Question: I am working on android fragment when i run my app in android 3.0 versions and above it's working fine but when i am trying to run below 3.0 it's giving forceclose error i am not understanding what is the wrong. Below is log cat errors and my code.
And if run my app in smart phone then i need to display view in another windown with out opening new activity. can you guide me how to do this. And it's working fine in tablet. I am sending working screen shot for tablet.
'''
01-21 09:29:24.272: E/AndroidRuntime(398): FATAL EXCEPTION: main
01-21 09:29:24.272: E/AndroidRuntime(398): java.lang.NoSuchMethodError: com.example.fragment_demo.MainActivity.getFragmentManager
01-21 09:29:24.272: E/AndroidRuntime(398): at com.example.fragment_demo.MainActivity.onCreate(MainActivity.java:19)
01-21 09:29:24.272: E/AndroidRuntime(398): at android.app.Instrumentation.callActivityOnCreate(Instrumentation.java:1047)
01-21 09:29:24.272: E/AndroidRuntime(398): at android.app.ActivityThread.performLaunchActivity(ActivityThread.java:1611)
01-21 09:29:24.272: E/AndroidRuntime(398): at android.app.ActivityThread.handleLaunchActivity(ActivityThread.java:1663)
01-21 09:29:24.272: E/AndroidRuntime(398): at android.app.ActivityThread.access$1500(ActivityThread.java:117)
01-21 09:29:24.272: E/AndroidRuntime(398): at android.app.ActivityThread$H.handleMessage(ActivityThread.java:931)
01-21 09:29:24.272: E/AndroidRuntime(398): at android.os.Handler.dispatchMessage(Handler.java:99)
01-21 09:29:24.272: E/AndroidRuntime(398): at android.os.Looper.loop(Looper.java:123)
01-21 09:29:24.272: E/AndroidRuntime(398): at android.app.ActivityThread.main(ActivityThread.java:3683)
01-21 09:29:24.272: E/AndroidRuntime(398): at java.lang.reflect.Method.invokeNative(Native Method)
01-21 09:29:24.272: E/AndroidRuntime(398): at java.lang.reflect.Method.invoke(Method.java:507)
01-21 09:29:24.272: E/AndroidRuntime(398): at com.android.internal.os.ZygoteInit$MethodAndArgsCaller.run(ZygoteInit.java:839)
01-21 09:29:24.272: E/AndroidRuntime(398): at com.android.internal.os.ZygoteInit.main(ZygoteInit.java:597)
01-21 09:29:24.272: E/AndroidRuntime(398): at dalvik.system.NativeStart.main(Native Method)
public class MainActivity extends Activity {
Button b1, b2, b3;
@Override
public void onCreate(Bundle savedInstanceState)
{
super.onCreate(savedInstanceState);
setContentView(R.layout.main_fdemo);
FragmentManager fm = getFragmentManager();
FragmentTransaction ft = fm.beginTransaction();
StartFragment sf = new StartFragment();
ft.add(R.id.myFragment, sf);
ft.commit();
b1 = (Button) findViewById(R.id.button1);
b2 = (Button) findViewById(R.id.button2);
b3 = (Button) findViewById(R.id.button3);
b1.setOnClickListener(onButtonClick);
b2.setOnClickListener(onButtonClick);
b3.setOnClickListener(onButtonClick);
}
Button.OnClickListener onButtonClick = new Button.OnClickListener(){
@Override
public void onClick(View v)
{
// TODO Auto-generated method stub
Fragment fragment = null;
if(v == b1){
fragment = new Fragment1();
}else if(v == b2){
fragment = new Fragment2();
}else if(v == b3){
fragment = new Fragment3();
}
FragmentTransaction ft = getFragmentManager().beginTransaction();
ft.replace(R.id.myFragment, fragment);
ft.commit();
}
};
}
main_fdemo.xml:-
<?xml version="1.0" encoding="UTF-8"?>
<LinearLayout xmlns:android="http://schemas.android.com/apk/res/android"
android:layout_width="match_parent"
android:layout_height="match_parent"
android:orientation="horizontal" >
<LinearLayout
android:layout_width="wrap_content"
android:layout_height="match_parent"
android:orientation="vertical" >
<Button
android:id="@+id/button1"
android:layout_width="wrap_content"
android:layout_height="wrap_content"
android:text="Fragment 1" />
<Button
android:id="@+id/button2"
android:layout_width="wrap_content"
android:layout_height="wrap_content"
android:text="Fragment 2" />
<Button
android:id="@+id/button3"
android:layout_width="wrap_content"
android:layout_height="wrap_content"
android:text="Fragment 3" />
</LinearLayout>
<LinearLayout
android:id="@+id/myFragment"
android:layout_width="match_parent"
android:layout_height="fill_parent"
android:layout_weight="3" >
</LinearLayout>
</LinearLayout>
public class StartFragment extends Fragment
{
@Override
public View onCreateView(LayoutInflater inflater, ViewGroup container, Bundle savedInstanceState)
{
// TODO Auto-generated method stub
return inflater.inflate(R.layout.start_fragment, container, false);
}
}
start_fragment.xml:-
<?xml version="1.0" encoding="utf-8"?>
<LinearLayout xmlns:android="http://schemas.android.com/apk/res/android"
android:layout_width="match_parent"
android:layout_height="match_parent"
android:background="#ffffff"
android:orientation="vertical" >
<TextView
android:id="@+id/textView1"
android:layout_width="match_parent"
android:layout_height="match_parent"
android:gravity="center"
android:text="Select the Fragments"
android:textSize="20dp" />
</LinearLayout>
public class Fragment1 extends Fragment
{
@Override
public View onCreateView(LayoutInflater inflater, ViewGroup container, Bundle savedInstanceState)
{
// TODO Auto-generated method stub
return inflater.inflate(R.layout.fragment_1, container, false);
}
}
fragment_1.xml code:-
<?xml version="1.0" encoding="utf-8"?>
<LinearLayout xmlns:android="http://schemas.android.com/apk/res/android"
android:layout_width="match_parent"
android:layout_height="match_parent"
android:background="#F97C7C"
android:orientation="vertical" >
<TextView
android:id="@+id/textView1"
android:layout_width="match_parent"
android:layout_height="match_parent"
android:gravity="center"
android:text="Select the Fragments"
android:textSize="20dp" />
</LinearLayout>
'''

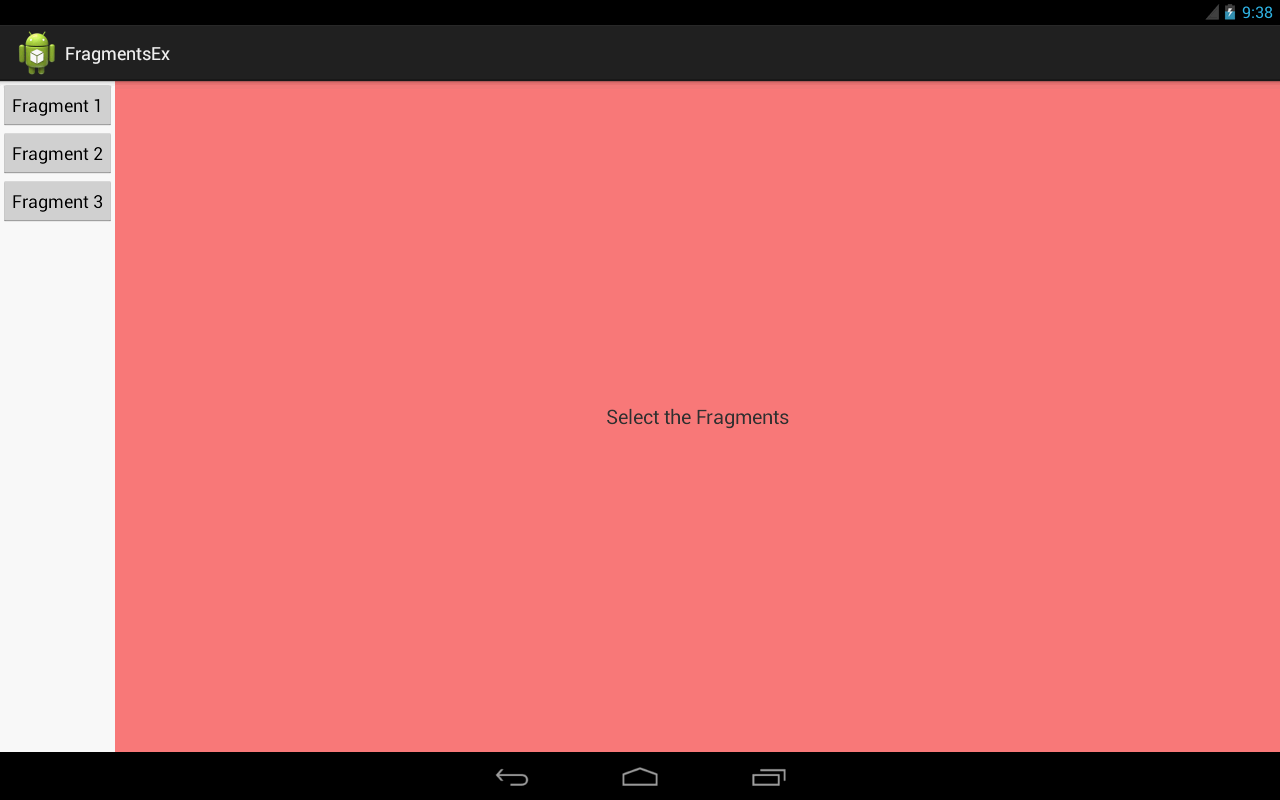
Answer: You need to use the Android Support Library to be backwards compatible down to API 4. While using the library you will use support methods like getSupportFragmentManager() instead of getFragmentManager().
<URL>